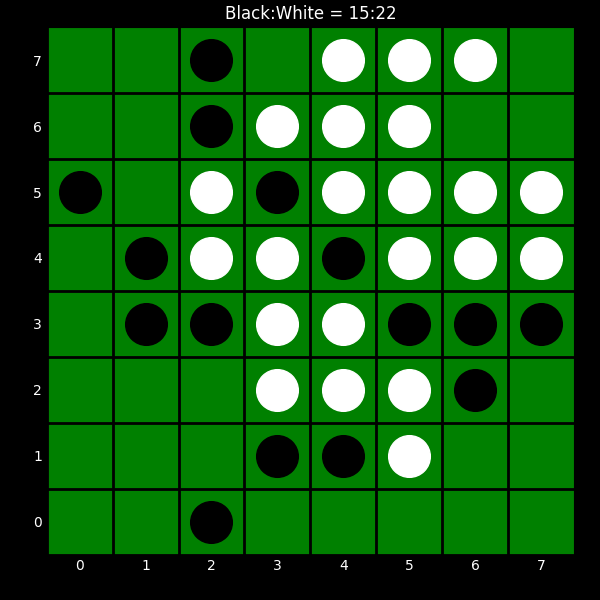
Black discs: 15
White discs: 22